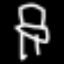
Label: chair